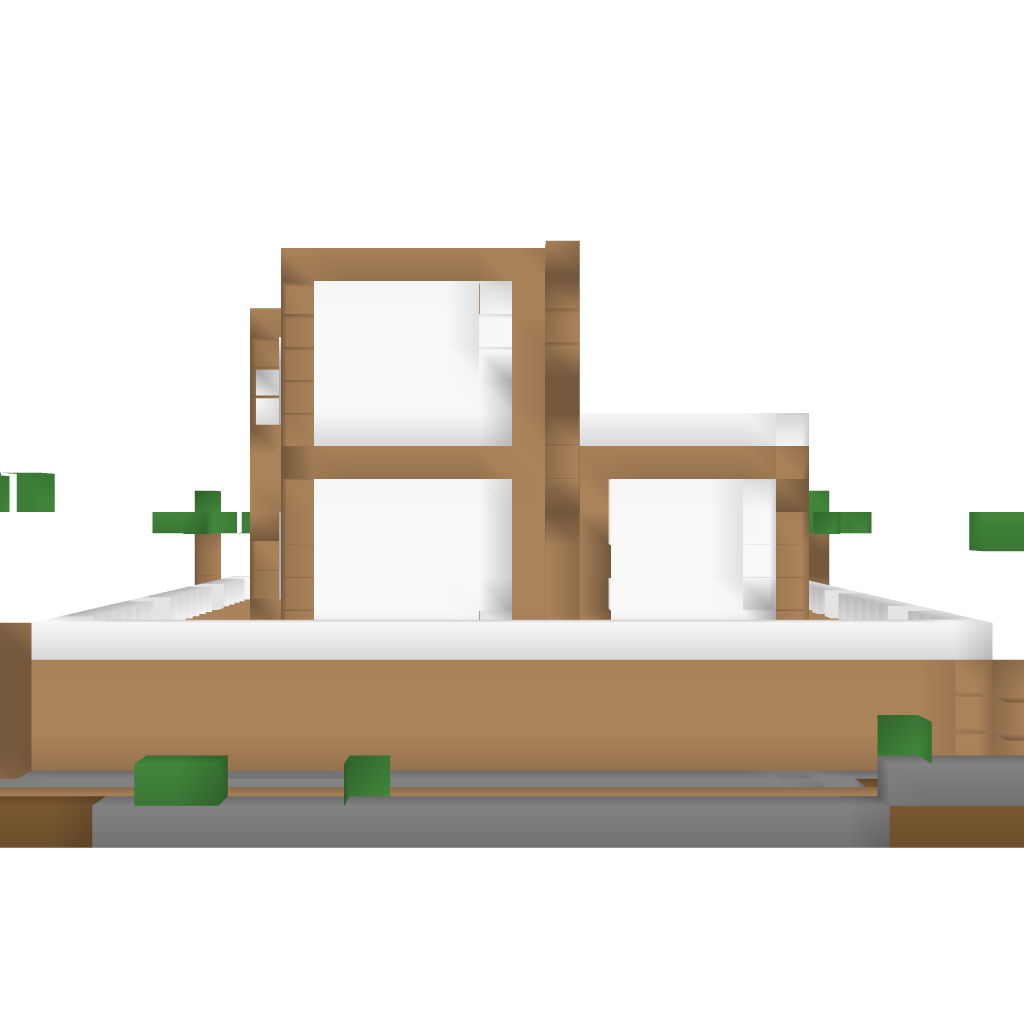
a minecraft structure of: Modern House good quality